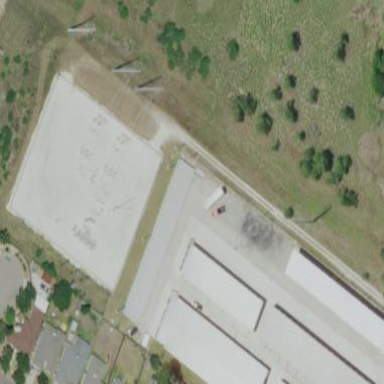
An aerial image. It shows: Distribution level power substation surrounded by fence.